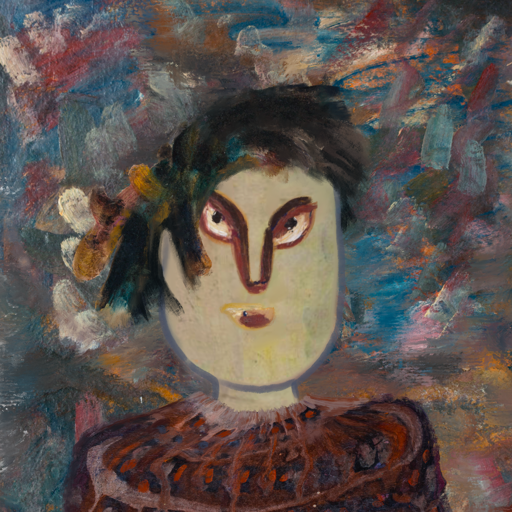
Background: Boggyland, Head And Neck Front: Hill_Girl, Face Front: After_Raid, Bust: Hypocrite, Hair Front: Pipe, Head Accessory: Blank, Second Necklace: Blank, Necklace: Blank, Baby: Blank